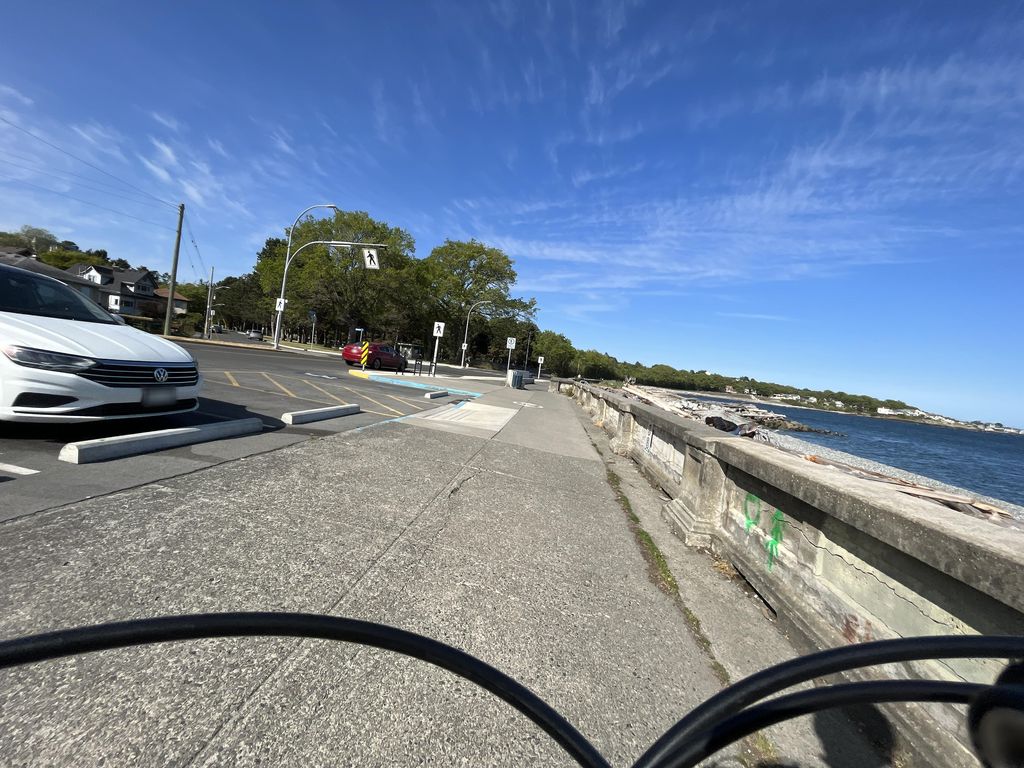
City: victoria